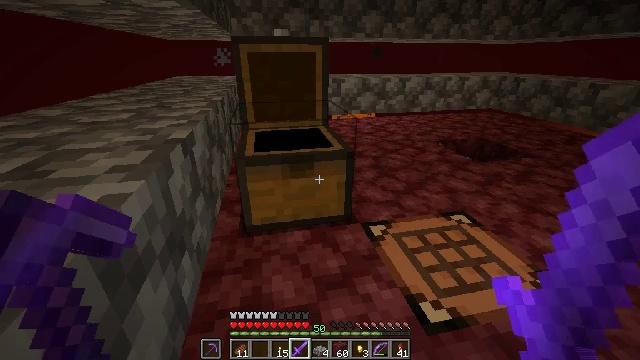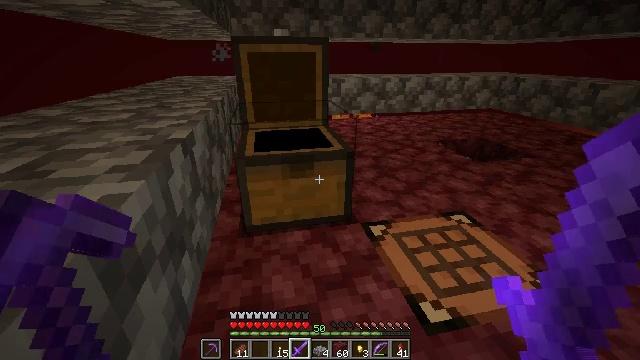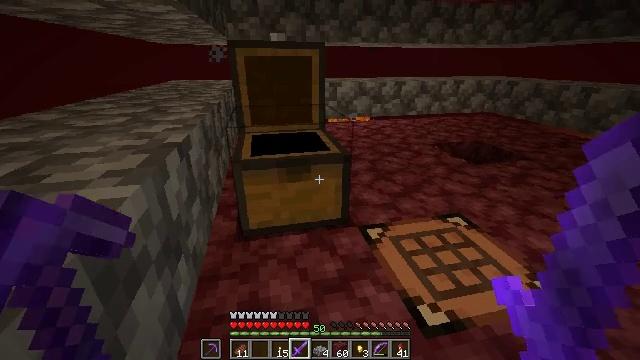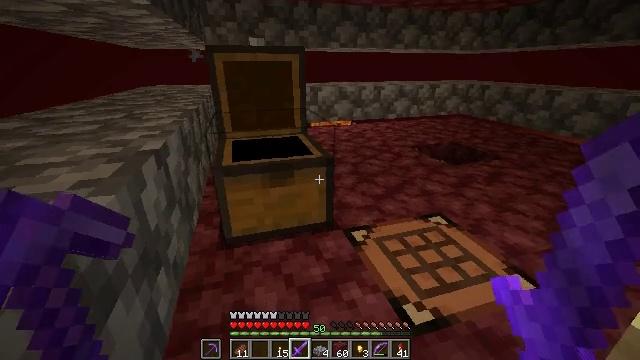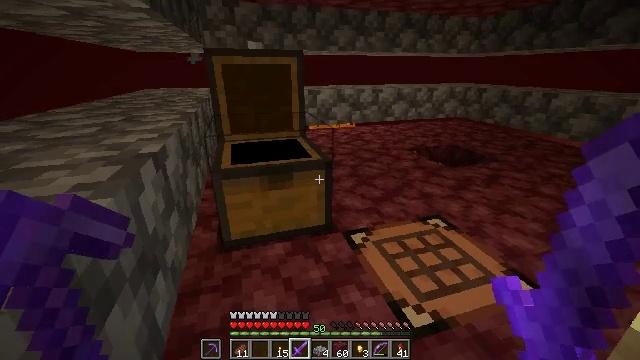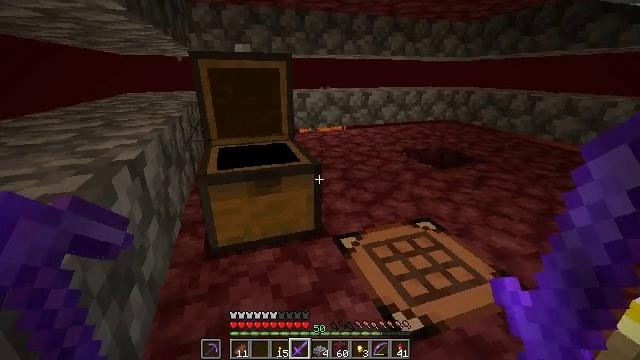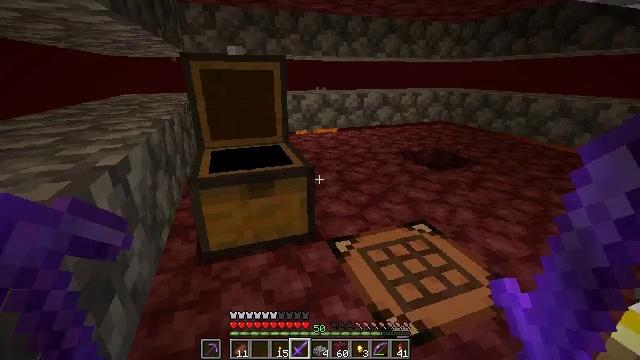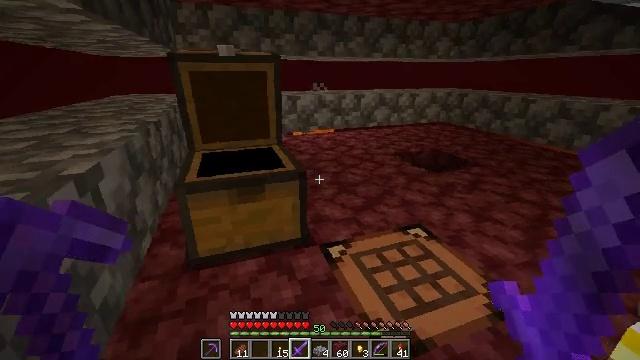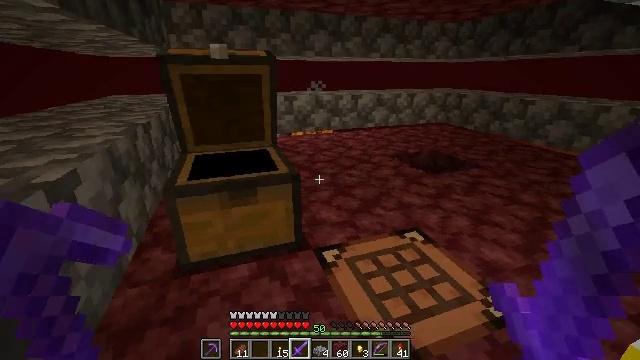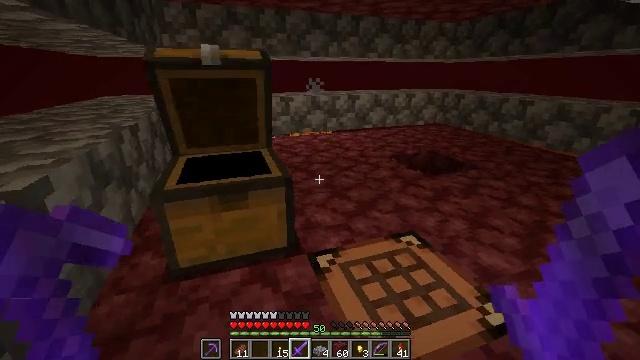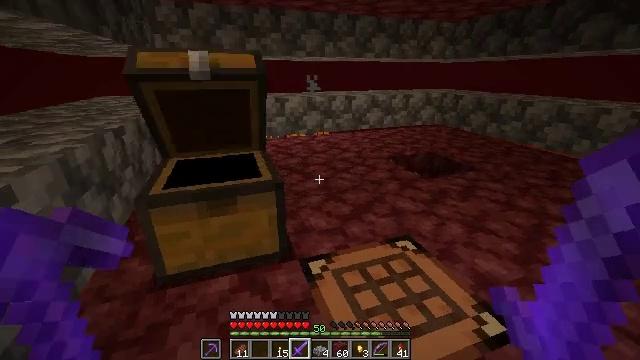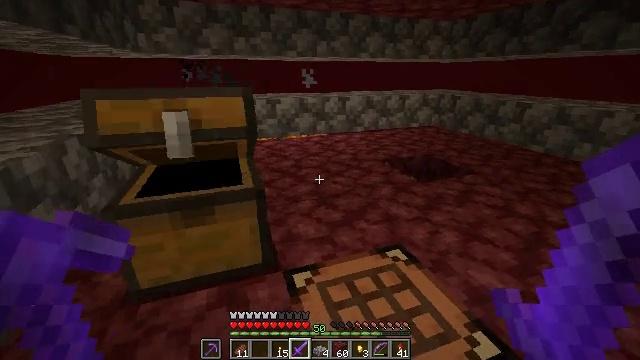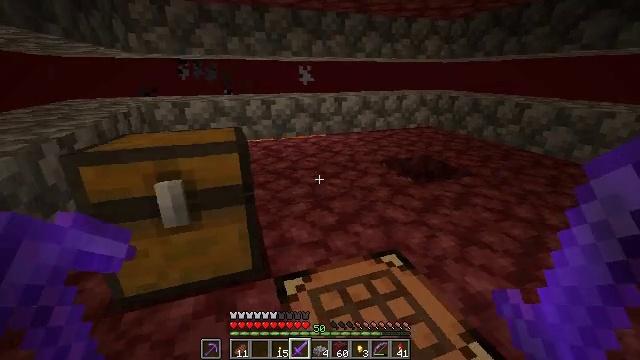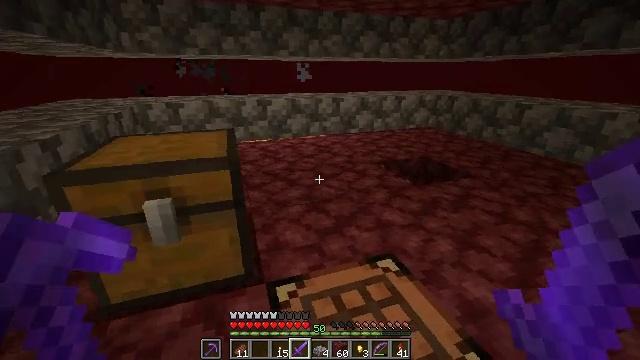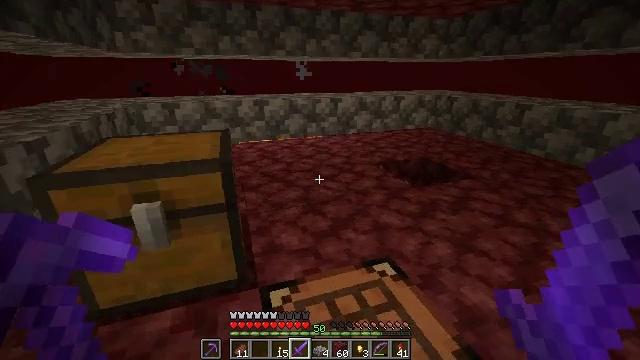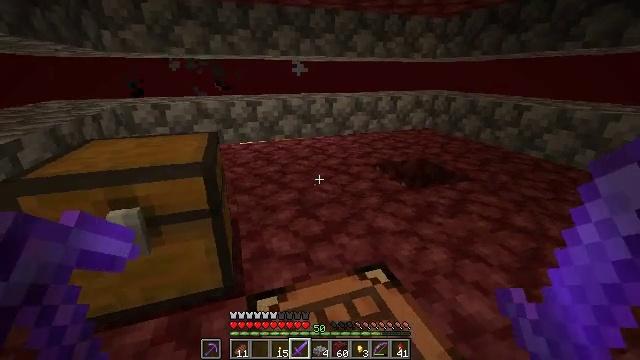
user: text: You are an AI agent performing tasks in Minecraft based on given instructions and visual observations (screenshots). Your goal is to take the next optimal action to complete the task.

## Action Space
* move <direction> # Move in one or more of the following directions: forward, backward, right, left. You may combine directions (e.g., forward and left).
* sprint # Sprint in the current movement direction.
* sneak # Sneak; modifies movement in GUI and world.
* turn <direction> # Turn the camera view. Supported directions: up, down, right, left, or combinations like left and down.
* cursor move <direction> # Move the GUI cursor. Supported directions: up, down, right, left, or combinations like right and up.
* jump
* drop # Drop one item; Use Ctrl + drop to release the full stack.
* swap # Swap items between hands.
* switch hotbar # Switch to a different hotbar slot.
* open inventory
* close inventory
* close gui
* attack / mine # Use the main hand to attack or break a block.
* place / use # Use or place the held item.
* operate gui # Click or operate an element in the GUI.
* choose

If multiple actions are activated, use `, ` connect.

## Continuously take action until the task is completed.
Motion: motion action
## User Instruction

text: Break the cobblestone slab to recycle it.
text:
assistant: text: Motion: no_op
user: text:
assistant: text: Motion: no_op
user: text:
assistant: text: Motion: turn right
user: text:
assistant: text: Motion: no_op
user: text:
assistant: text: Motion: move forward and move right, turn right
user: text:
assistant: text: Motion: move forward and move right
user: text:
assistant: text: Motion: move forward and move right
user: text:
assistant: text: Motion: move forward and move right
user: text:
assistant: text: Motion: move forward and move right
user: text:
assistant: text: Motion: move forward and move right
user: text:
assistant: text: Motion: move forward and move right
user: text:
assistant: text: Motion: move forward and move right
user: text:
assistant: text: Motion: move forward and move right
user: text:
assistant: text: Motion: move forward and move right
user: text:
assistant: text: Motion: move forward and move right
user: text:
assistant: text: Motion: move forward and move right
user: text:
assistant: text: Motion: move forward and move right
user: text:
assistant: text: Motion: move forward and move right
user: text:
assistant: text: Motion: move forward and move right
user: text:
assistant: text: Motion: move forward and move right
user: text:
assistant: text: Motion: move forward and move right
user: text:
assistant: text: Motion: move forward and move right
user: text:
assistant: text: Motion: move forward and move right
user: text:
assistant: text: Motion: move forward and move right
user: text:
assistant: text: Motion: move forward and move right, turn down
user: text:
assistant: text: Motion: move forward and move right
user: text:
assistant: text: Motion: move forward and move right
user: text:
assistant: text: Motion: move forward and move right
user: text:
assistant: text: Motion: move forward and move right
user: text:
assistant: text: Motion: move forward and move right